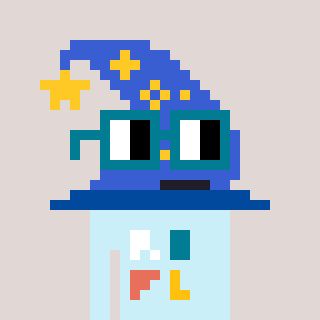
a pixel art character with square dark green glasses, a wizard hat-shaped head and a cold-colored body on a warm background